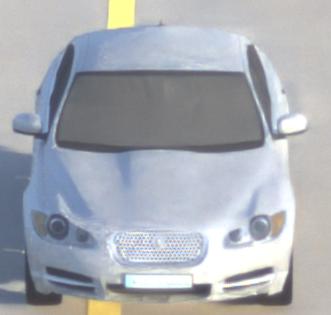
Make: Jaguar
Model: XF 3.0 V6
Detailed model: XF (X250) Limousine
Model produced from: 2010/02
Model produced until: 2010/10
Doors: 4
Color: white
Road condition: dry road
Daytime: sunrise or sunset
Contrast: low contrast